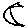
Label: moon